Field crop: tomato
Growth stage: 2
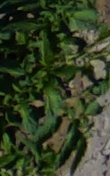
Species: tomato